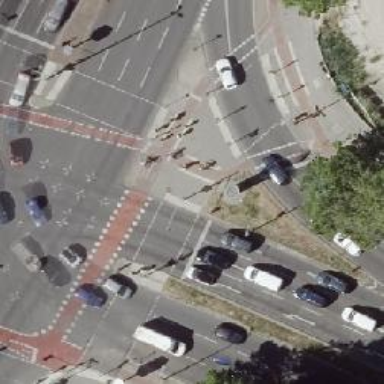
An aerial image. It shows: Footway crossing equipped with traffic signals.